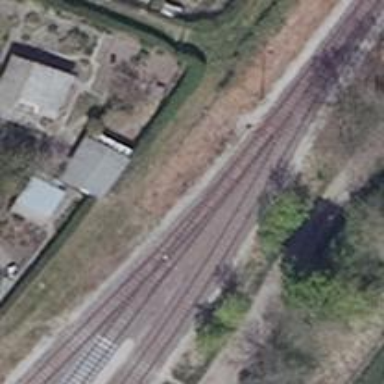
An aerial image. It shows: Railway switch.